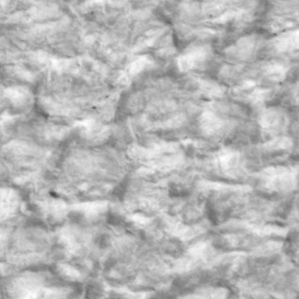
Label: non_frost